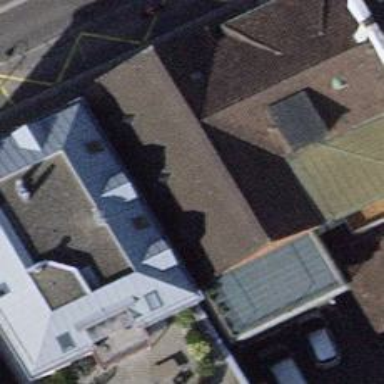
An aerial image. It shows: Hardware shop.